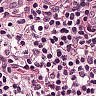
Metastatic tissue present: no